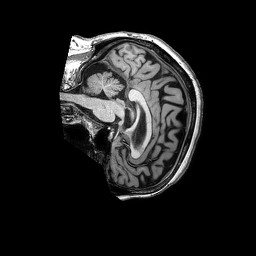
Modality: T1w
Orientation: sagittal
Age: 80
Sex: female
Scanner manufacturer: philips
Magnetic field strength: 3 T
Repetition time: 0.006675 s
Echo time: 0.003 s